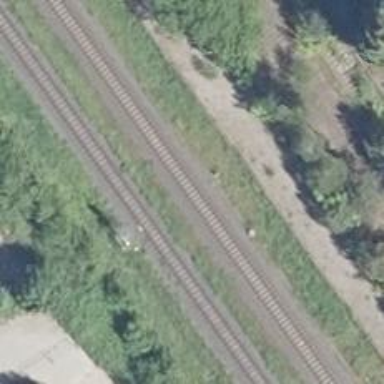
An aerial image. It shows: Solitary milestone along the railway.